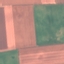
Land use / land cover: AnnualCrop